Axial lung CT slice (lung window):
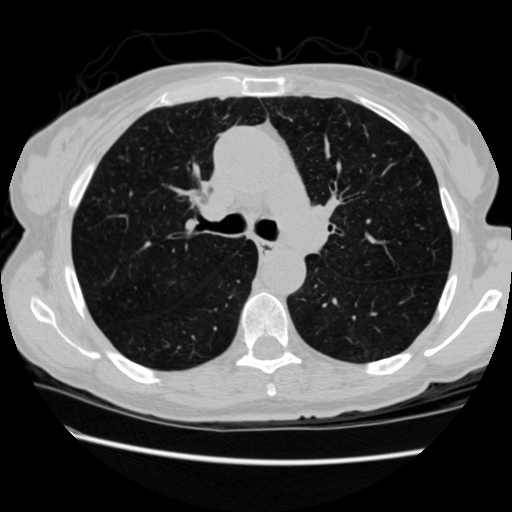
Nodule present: no